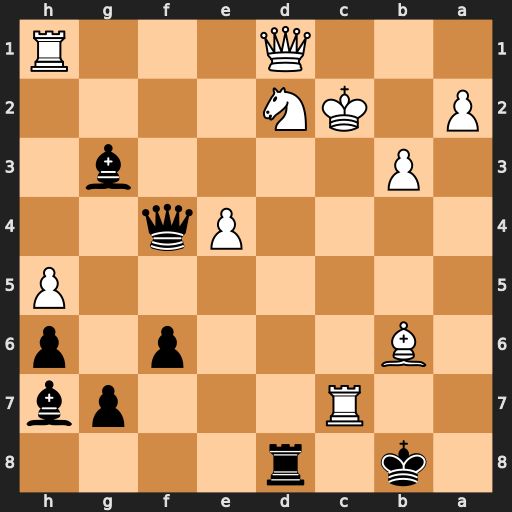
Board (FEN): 1k1r4/2R3pb/1B3p1p/7P/4Pq2/1P4b1/P1KN4/3Q3R
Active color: b
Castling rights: -
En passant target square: -
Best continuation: Bxe4+ Kc1 Qe5 Nxe4 Qa1+